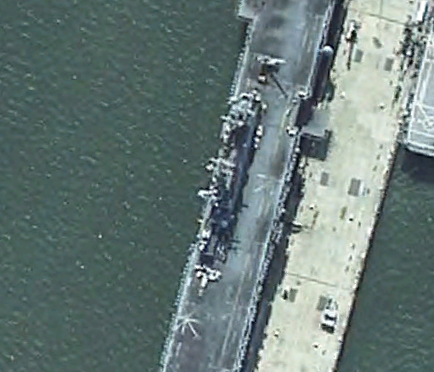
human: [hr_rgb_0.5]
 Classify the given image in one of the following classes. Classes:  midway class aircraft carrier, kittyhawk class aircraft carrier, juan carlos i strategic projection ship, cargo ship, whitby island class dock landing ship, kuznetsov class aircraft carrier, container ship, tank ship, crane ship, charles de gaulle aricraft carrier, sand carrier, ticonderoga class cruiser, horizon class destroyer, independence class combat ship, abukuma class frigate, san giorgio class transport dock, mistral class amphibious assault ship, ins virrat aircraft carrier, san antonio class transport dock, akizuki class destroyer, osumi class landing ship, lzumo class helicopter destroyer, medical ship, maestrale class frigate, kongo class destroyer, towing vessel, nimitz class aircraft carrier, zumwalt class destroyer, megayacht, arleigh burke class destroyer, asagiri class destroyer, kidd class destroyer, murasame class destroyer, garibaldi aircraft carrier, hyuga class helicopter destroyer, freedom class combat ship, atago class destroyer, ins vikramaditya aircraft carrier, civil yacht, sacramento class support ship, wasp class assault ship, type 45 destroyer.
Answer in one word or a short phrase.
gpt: Wasp class assault ship